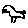
Label: bird